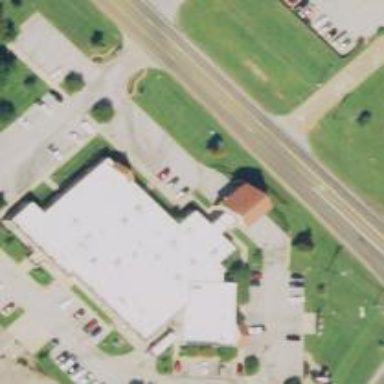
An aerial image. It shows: Healthcare clinic.